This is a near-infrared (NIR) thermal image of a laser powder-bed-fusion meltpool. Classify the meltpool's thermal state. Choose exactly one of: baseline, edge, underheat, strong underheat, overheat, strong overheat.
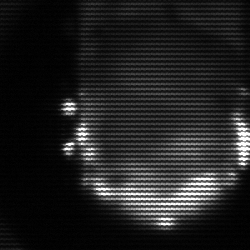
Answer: baseline